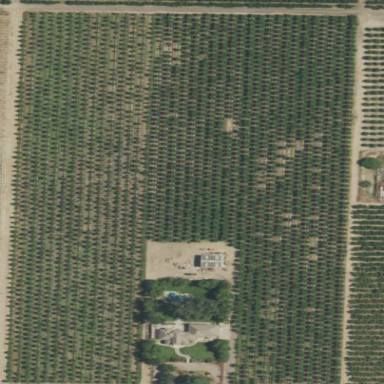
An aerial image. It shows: Orchard filled with nectarine trees.